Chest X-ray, AP view. Patient: 62 years old, sex F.
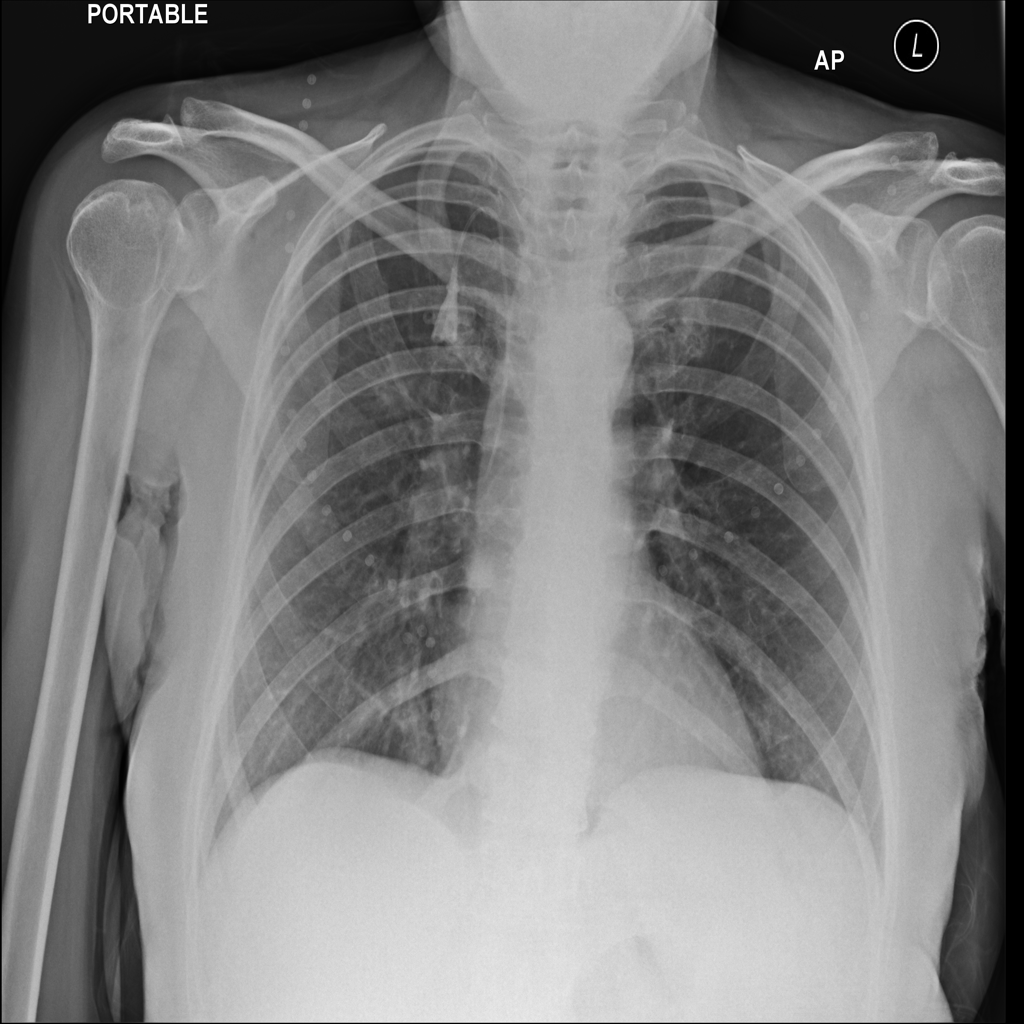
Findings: No Finding